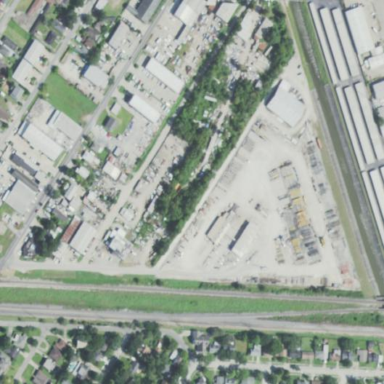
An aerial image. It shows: Industrial area.